Field crop: tomato
Growth stage: 2
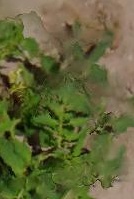
Species: tomato